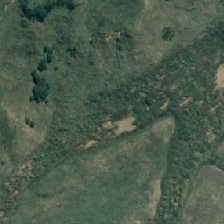
Land cover: herbaceous_freshwater_vege